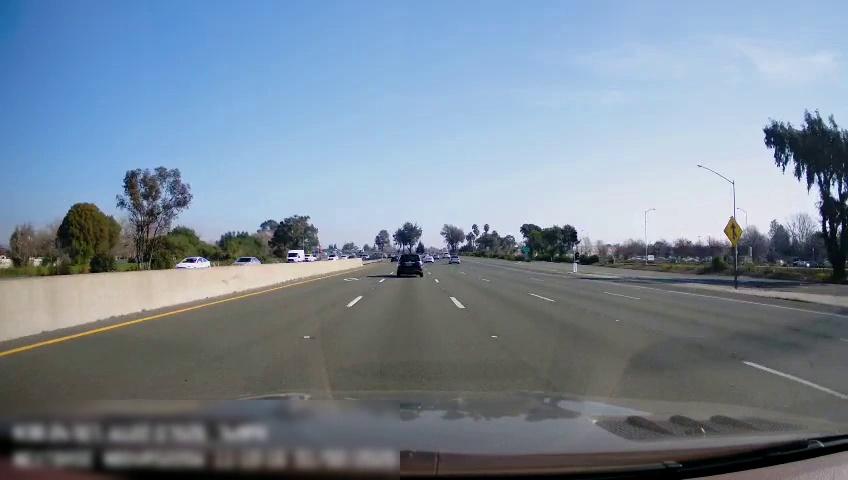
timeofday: Day
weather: Sunny
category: Drivable Space
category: Vehicles | Car
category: Vehicles | SUV
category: Vehicles | Car
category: Vehicles | Car
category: Vehicles | Car
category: Vehicles | Truck
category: Vehicles | Truck
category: Lanes | Alternate Lane
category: Lanes | Current Lane
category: Lanes | Current Lane
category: Lanes | Alternate Lane
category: Lanes | Alternate Lane
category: Lanes | Alternate Lane
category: Traffic | Signs
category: Traffic | Lights